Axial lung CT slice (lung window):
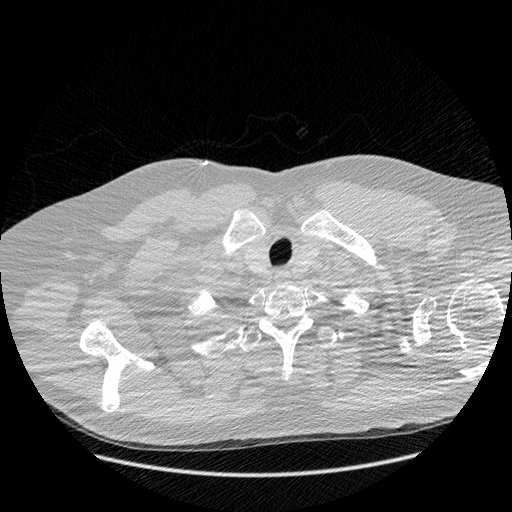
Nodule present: no